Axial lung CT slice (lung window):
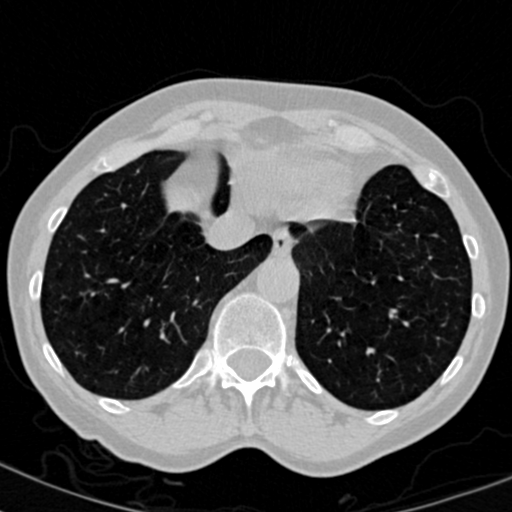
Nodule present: no